Question: I am using WPF and C#. I have a bit trouble with two listboxes. When I double-click an item of ListBox1, it would add the item to ListBox2 and then this item should be removed in ListBox1. Adding is working but removing is not working. I got error message (look at the picture). Any idea why? What may be wrong?
'''
class Shopping
{
private ObservableCollection<string> _fruits;
public IEnumerable<string> GetFruits()
{
_fruits = new ObservableCollection<string>
{
"Apples",
"Bananas",
"Oranges",
"Grapes",
"Coconut"
};
return _fruits;
}
public GroceriesList()
{
InitializeComponent();
ListBox1.ItemsSource = _shopping.GetFruits();
}
private void ListBox1_MouseDoubleClick(object sender, MouseButtonEventArgs e)
{
if (ListBox1.SelectedItem != null)
{
ListBox2.Items.Add(ListBox1.SelectedItem);
ListBox1.Items.Remove(ListBox1.SelectedItem);
}
}
'''

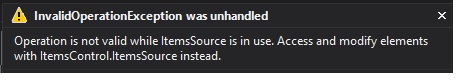
Answer: They are telling you to add/remove from your variable _fruits PARTIALLY because there is an underlying CollectionViewSource. I would bind the first lb to a list _allFruits and the second lb to a list _selectedFruits. Perform the appropriate add/remove to those lists rather than directly to the lb sources.
It would work something like this (possible compile errors since I cut and paste from your question)...
'''
private ObservableCollection<string> _fruits;
private ObservableCollection<string> _fruitsSelected;
public IEnumerable<string> GetFruits()
{
_fruits = new ObservableCollection<string>
{
"Apples",
"Bananas",
"Oranges",
"Grapes",
"Coconut"
};
return _fruits;
}
public GroceriesList()
{
InitializeComponent();
_fruitsSelected = new ObservableCollection<string>();
ListBox1.ItemsSource = _shopping.GetFruits();
ListBox2.ItemsSource = _fruitsSelected;
}
private void ListBox1_MouseDoubleClick(object sender, MouseButtonEventArgs e)
{
if (ListBox1.SelectedItem != null)
{
_fruitsSelected.Add(ListBox1.SelectedItem);
_fruits.Remove(ListBox1.SelectedItem);
}
}
'''
This will stop your error from happening and permit the binding to operate in a 'wpf' way. The other difference being that you are using two lists rather than one.